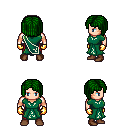
a pixel art fantasy rpg character, male body template, human, light skin, sash dress, red pants, green pageboy hairstyle, gold gloves, brown shoes, four views (front, back, left, right), 2x2 character sprite sheet, small pixel art, hard edges, no anti-aliasing